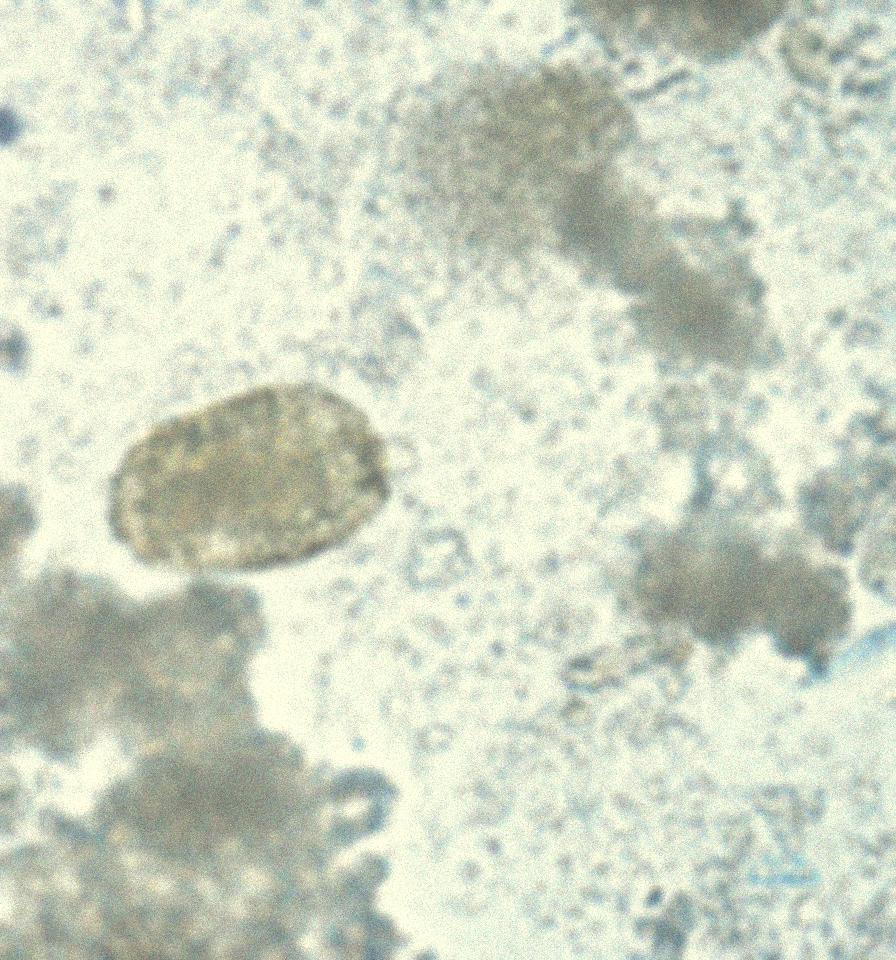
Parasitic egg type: Paragonimus spp